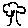
Label: tree